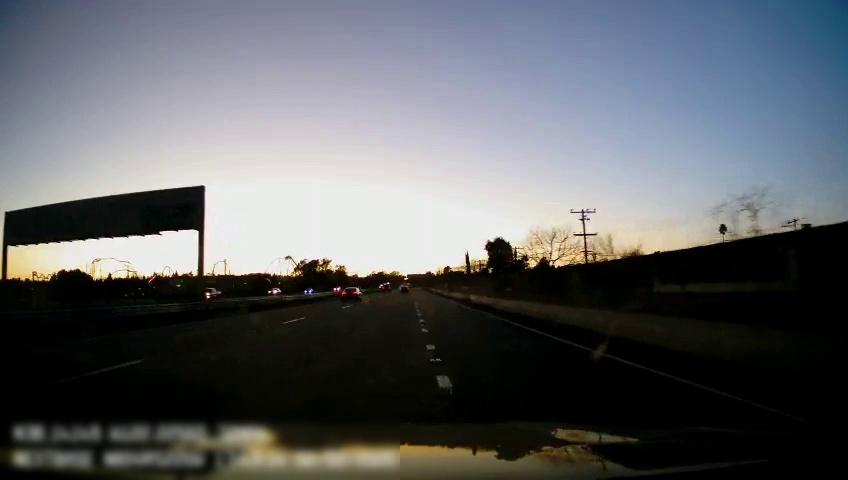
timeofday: Dusk/Dawn/Twilight
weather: Sunny
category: Drivable Space
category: Vehicles | Car
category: Vehicles | Car
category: Vehicles | Truck
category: Vehicles | Car
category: Vehicles | Car
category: Lanes | Alternate Lane
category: Lanes | Alternate Lane
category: Lanes | Alternate Lane